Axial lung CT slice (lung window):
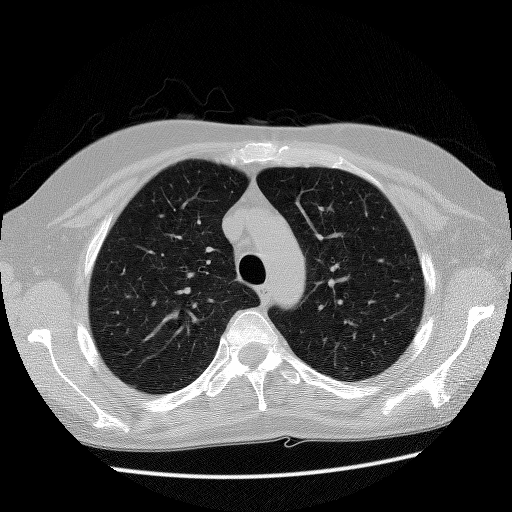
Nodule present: no